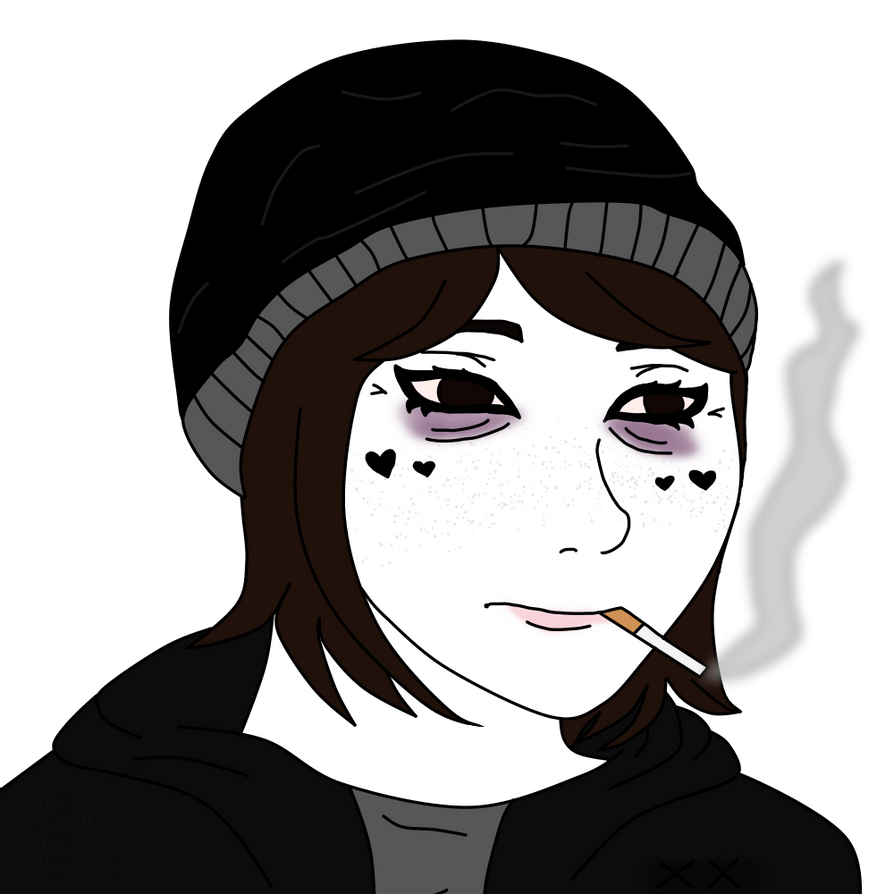
Label: 5_Doomer